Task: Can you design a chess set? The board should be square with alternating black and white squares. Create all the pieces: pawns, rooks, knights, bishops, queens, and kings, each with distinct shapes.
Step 5126:
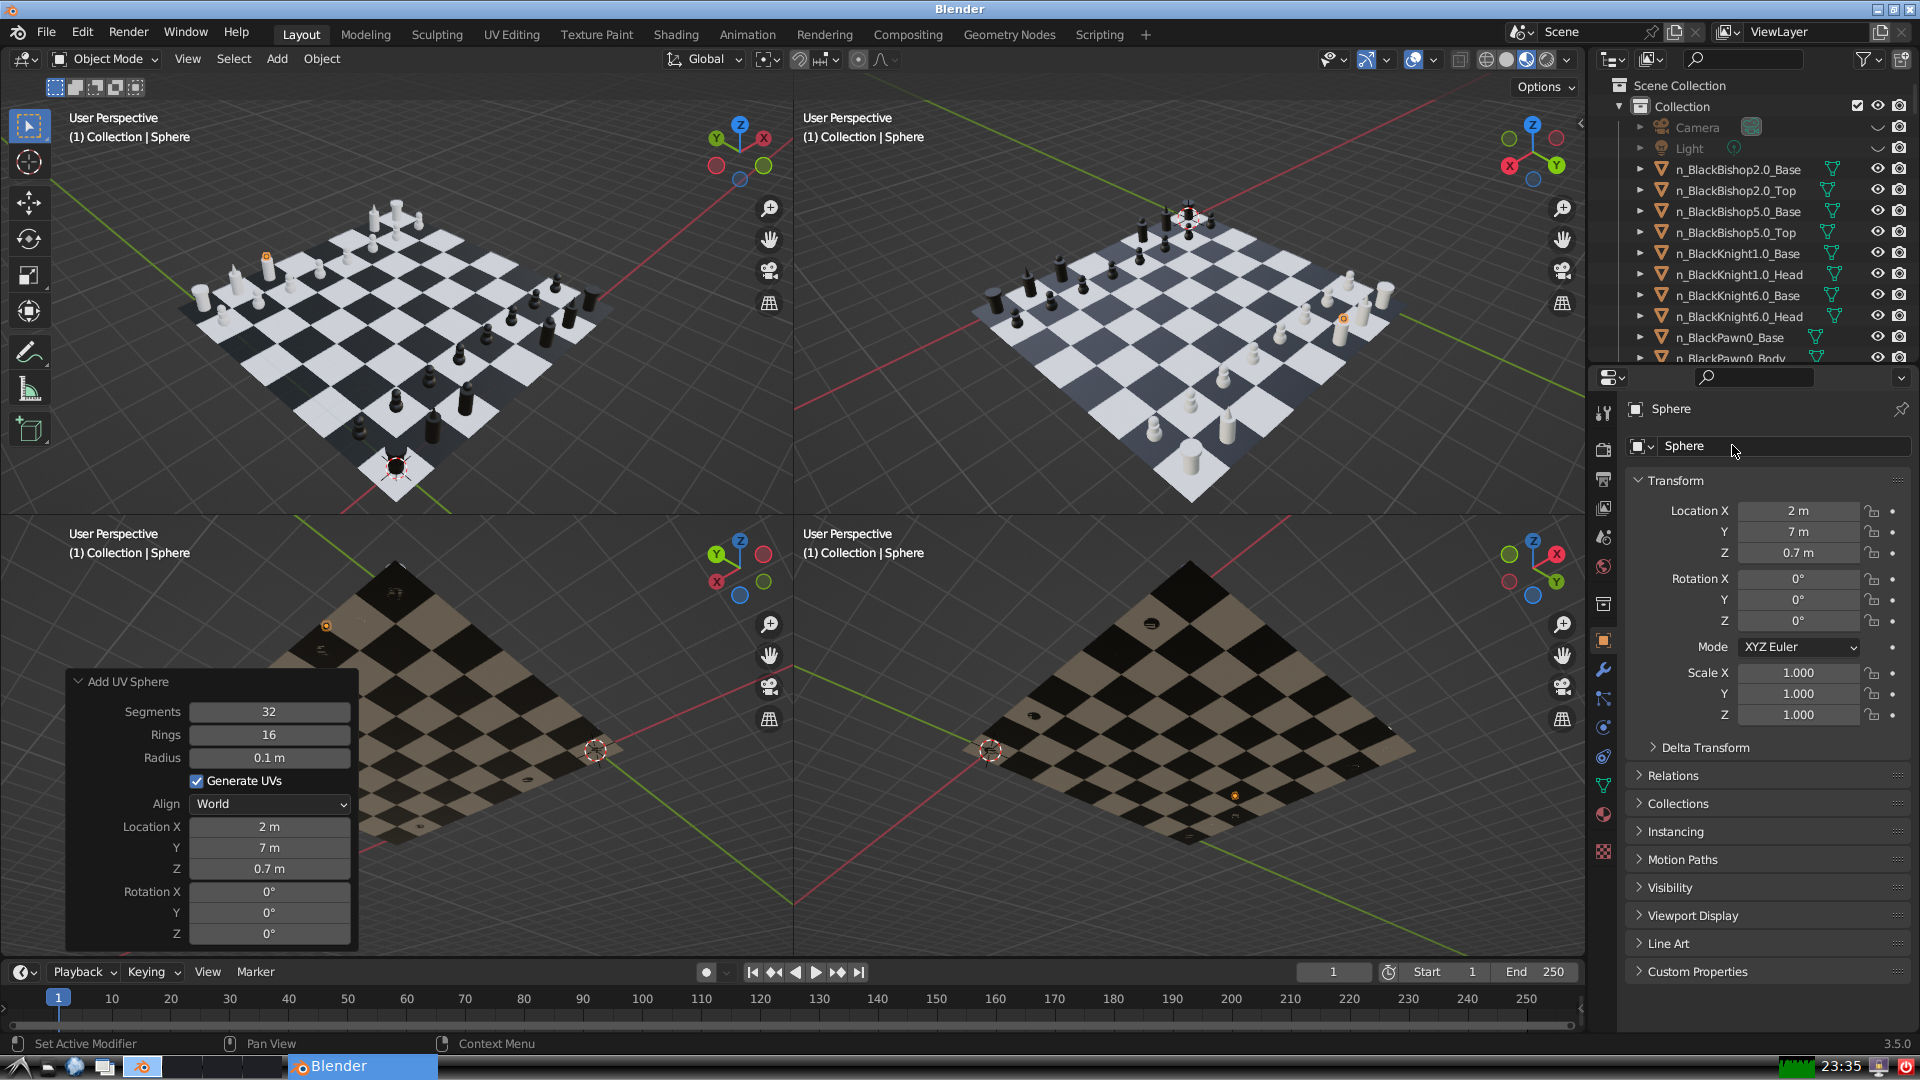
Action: click: no